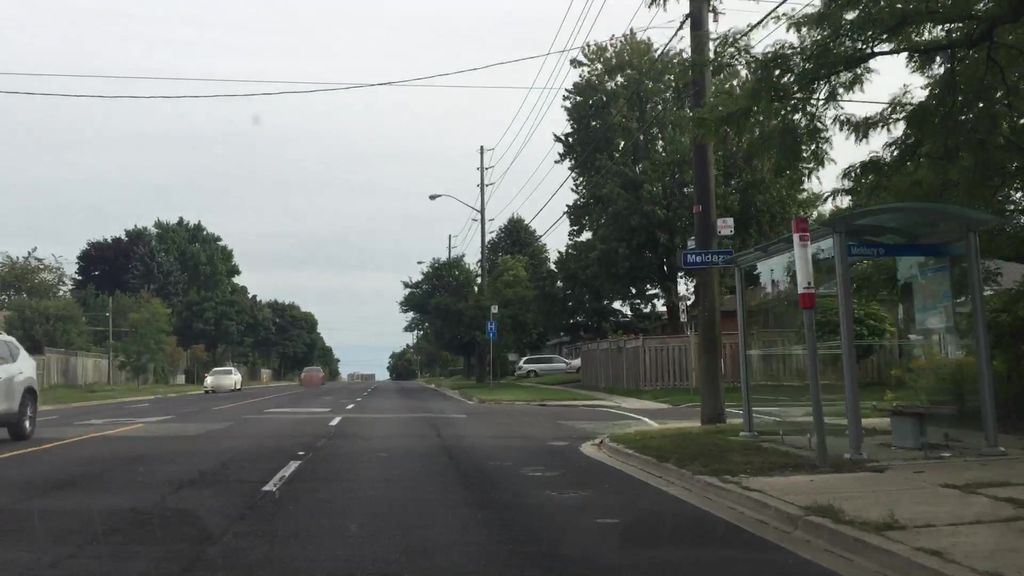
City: toronto